Aerial crown-view tile of a tropical tree (Barro Colorado Island, Panama), acquired 20240918:
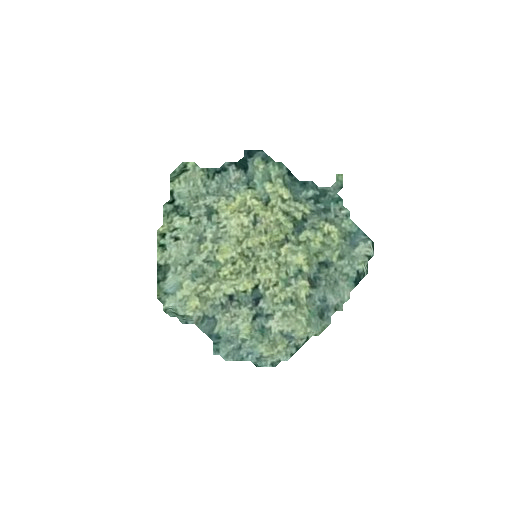
Species: Apeiba tibourbou
GBIF accepted scientific name: Apeiba tibourbou
Crown area: 51.41 m²